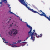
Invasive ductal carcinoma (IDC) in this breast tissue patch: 0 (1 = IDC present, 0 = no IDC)